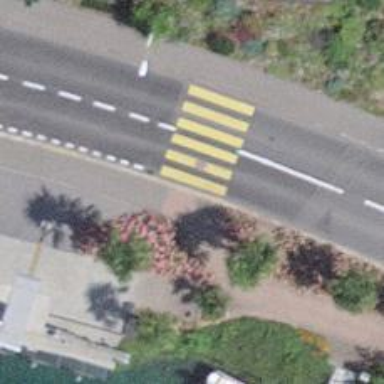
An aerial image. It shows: Kerb serving as barrier.